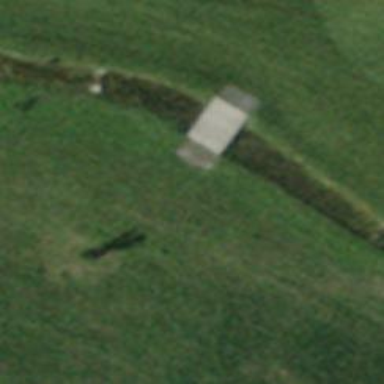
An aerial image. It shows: Designated golf cart path on service road bridge.